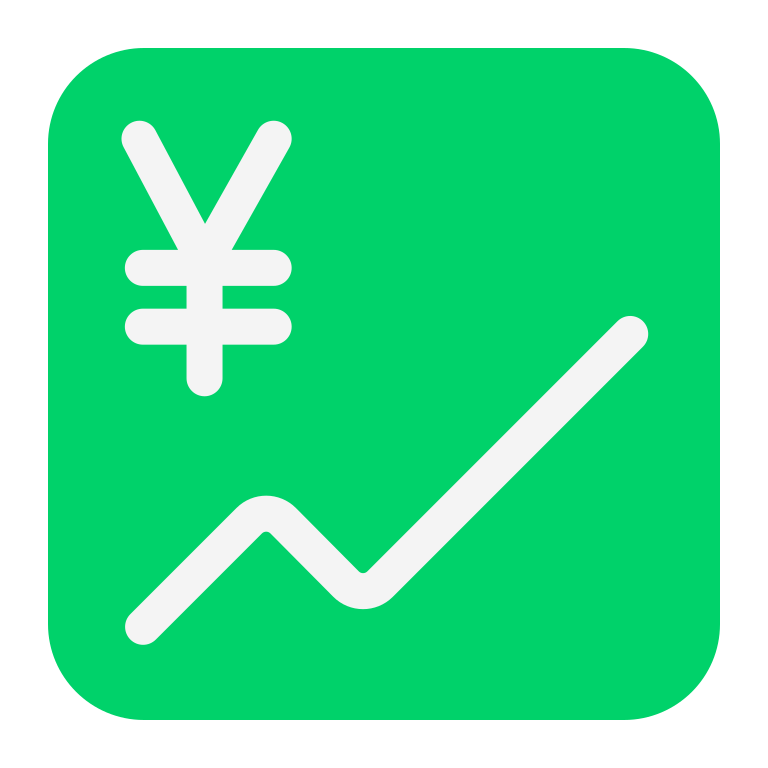
chart increasing with yen flat